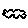
Label: cloud